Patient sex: M
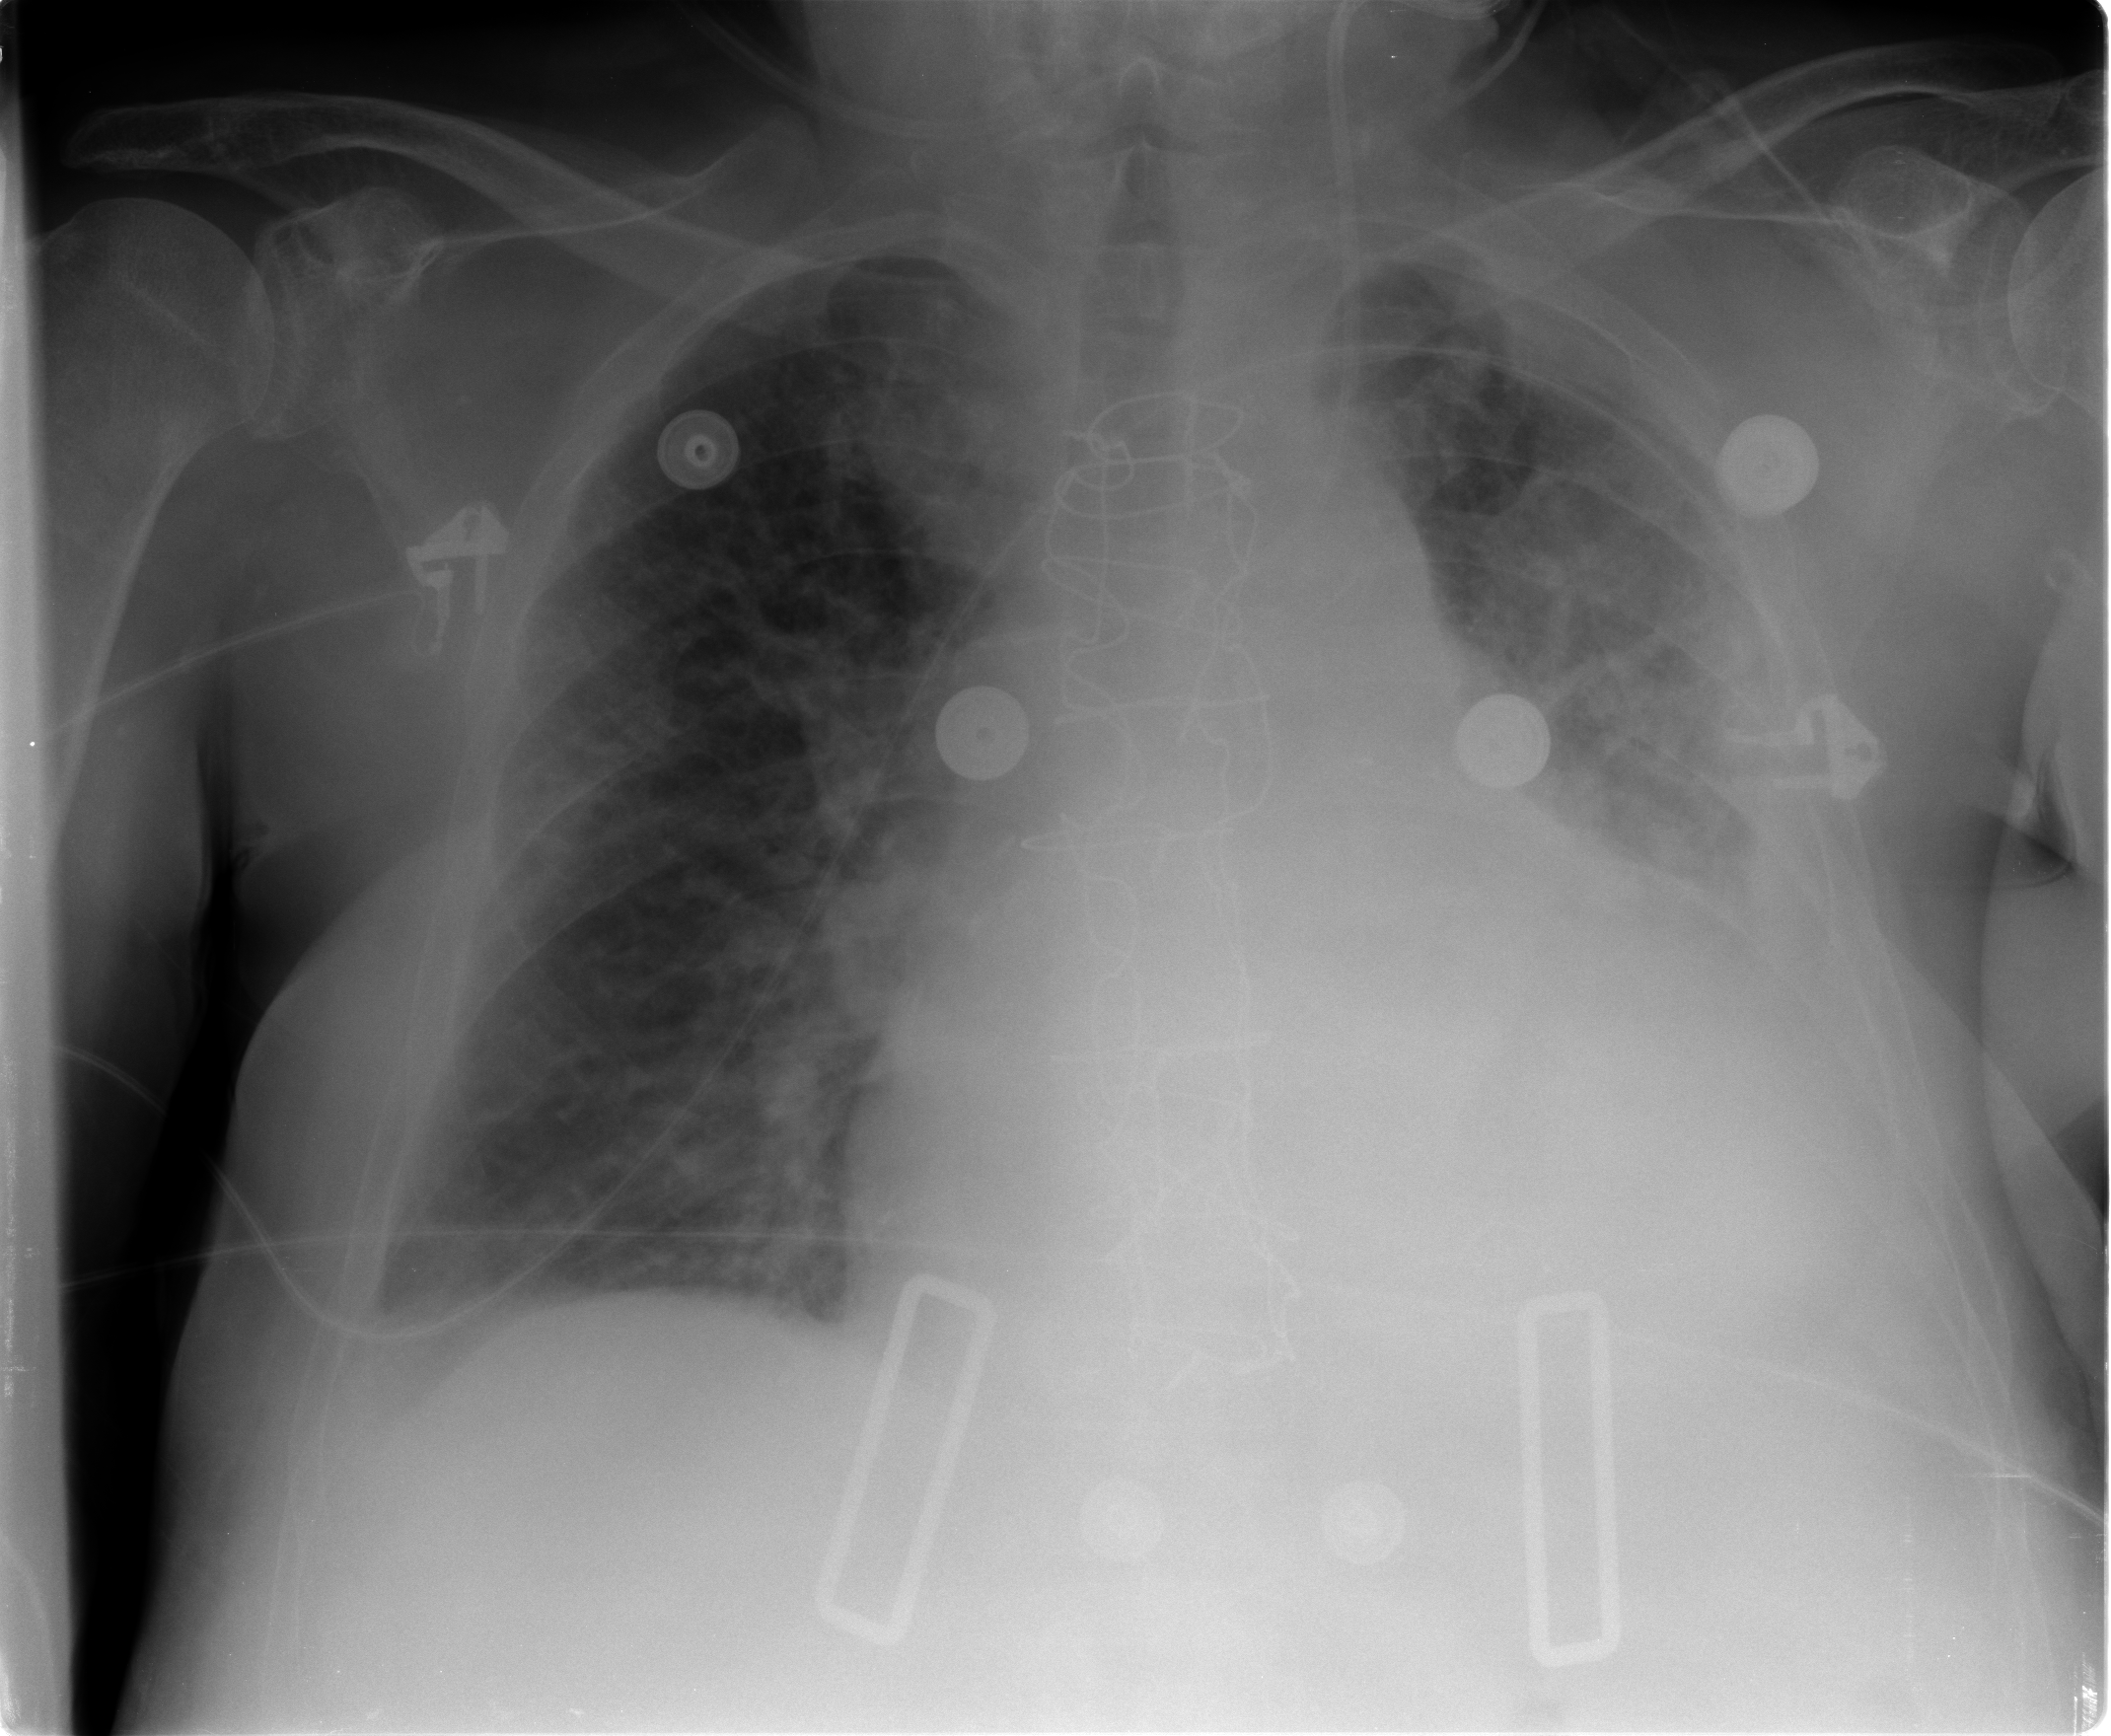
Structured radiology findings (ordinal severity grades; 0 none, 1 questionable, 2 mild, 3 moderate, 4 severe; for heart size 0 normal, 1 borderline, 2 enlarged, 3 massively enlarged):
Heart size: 2
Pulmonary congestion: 3
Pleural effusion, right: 1
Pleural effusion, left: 3
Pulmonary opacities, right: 2
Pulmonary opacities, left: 2
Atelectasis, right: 1
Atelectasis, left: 3